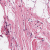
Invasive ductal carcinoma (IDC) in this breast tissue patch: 0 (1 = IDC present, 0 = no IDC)